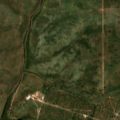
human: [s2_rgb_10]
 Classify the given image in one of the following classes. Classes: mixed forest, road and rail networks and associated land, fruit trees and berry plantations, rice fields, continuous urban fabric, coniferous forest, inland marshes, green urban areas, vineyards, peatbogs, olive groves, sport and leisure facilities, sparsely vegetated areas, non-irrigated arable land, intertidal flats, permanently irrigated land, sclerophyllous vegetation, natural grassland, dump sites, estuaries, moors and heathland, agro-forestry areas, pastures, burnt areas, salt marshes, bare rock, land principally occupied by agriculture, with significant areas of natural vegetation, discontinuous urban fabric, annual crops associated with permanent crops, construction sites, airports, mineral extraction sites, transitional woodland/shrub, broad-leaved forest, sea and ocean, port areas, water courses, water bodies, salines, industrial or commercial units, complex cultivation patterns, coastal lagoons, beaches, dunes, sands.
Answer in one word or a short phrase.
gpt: continuous urban fabric